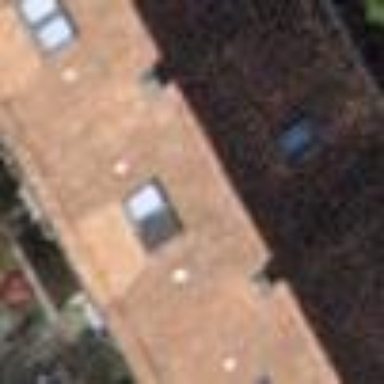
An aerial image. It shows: Beige house with gabled roof made of roof tiles in orangered color. The roof is oriented across the building.